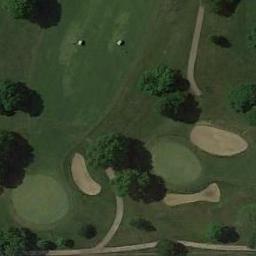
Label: golf_course